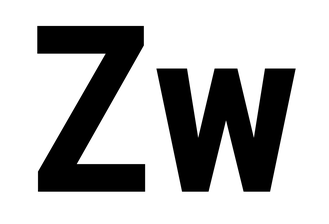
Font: Roboto_Condensed_Bold